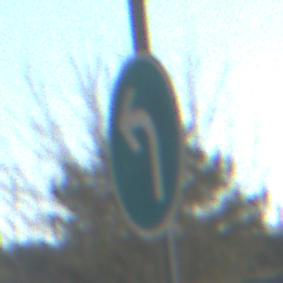
Verkehrszeichen: VorgeschriebeneFahrtrichtungLinks
Umgebung: Outdoor, Suburban
Tageszeit: MorningAfternoon
Wetter: Clear
Licht: Natural
Jahreszeit: NotSpecified
Kontrast: HighContrast